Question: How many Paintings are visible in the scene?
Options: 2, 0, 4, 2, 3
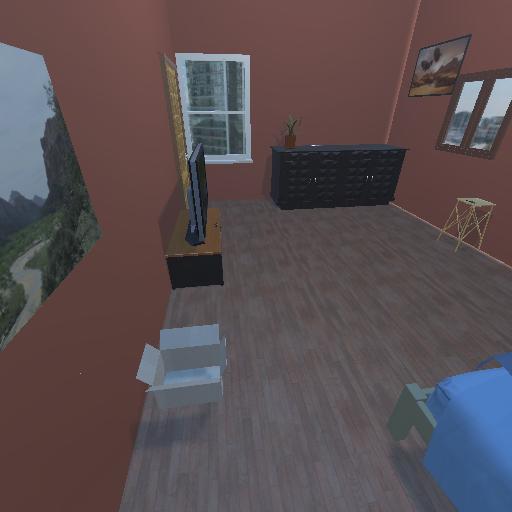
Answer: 2